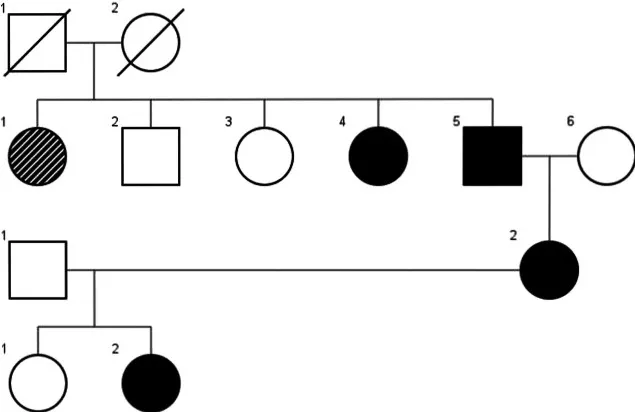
Family pedigree showing individuals with diabetes. People with diabetes are indicated by filled symbols. The parent with a neurocognitive deficit is shown by a circle with oblique lines.
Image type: pathology (giemsa)